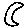
Label: moon